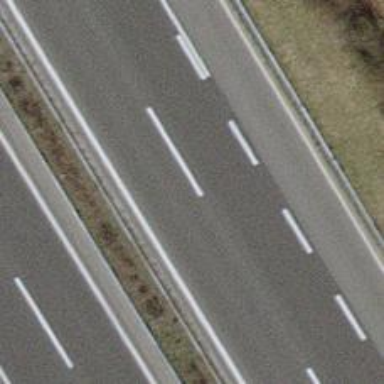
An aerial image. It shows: Asphalt motorway.